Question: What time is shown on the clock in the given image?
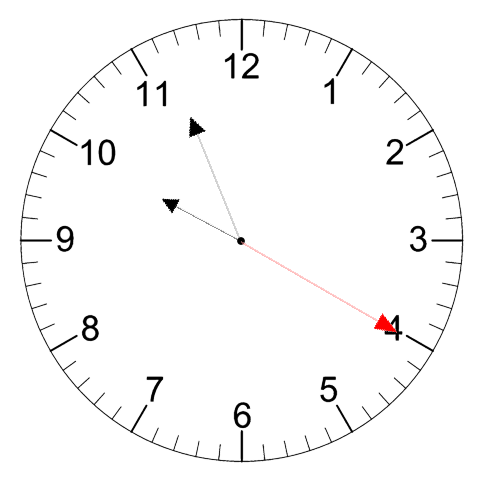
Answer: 09:56:20